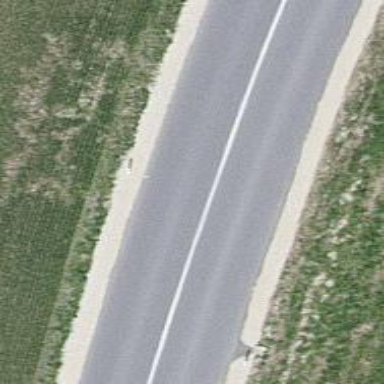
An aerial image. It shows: Secondary road with asphalt surface.